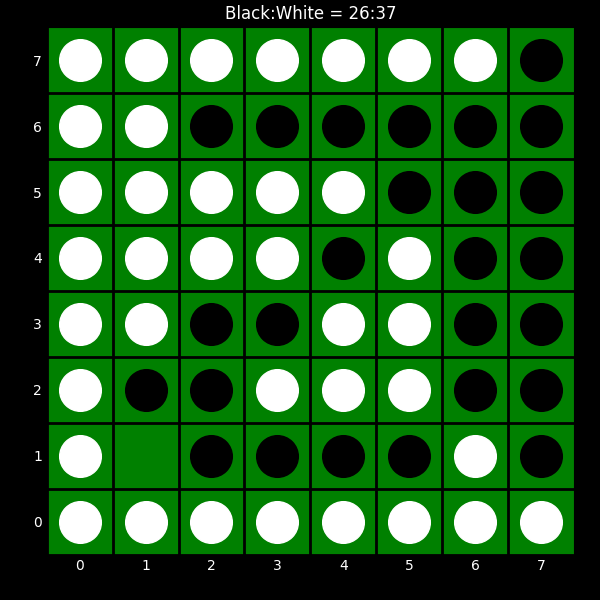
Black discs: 26
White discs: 37